Question: So, We are implementing some messaging system with signalR.
We included signalR through the latest version of Nuget.
The application is hosted on IIS 7. We have disabled all the URL Rewrite rules.
We are using a hub, see the following code:
'''
[HubName("messages")]
public class Messages : Hub
{
public void Send(string message)
{
Clients.showPopUp(message);
}
}
'''
The include files in the view:
'''
<script src="@Url.Content("~/Scripts/jquery-1.7.1.min.js")" type="text/javascript"></script>
<script src="@Url.Content("~/Scripts/jquery.signalR.js")" type="text/javascript"></script>
<script src="@Url.Content("~/signalr/hubs")" type="text/javascript"></script>
<script src="@Url.Content("~/Scripts/Messages/Messages.js")" type="text/javascript"></script>
'''
Content of Messages.js:
'''
$(function () {
var messages = $.connection.messages;
messages.showPopUp = function (message) {
console.log("test");
};
$.connection.hub.start(function () {
console.log('connected');
});
});
'''
Called when a message is submitted:
'''
$.connection.messages.send($('#Body').val());
'''
So what we get: no errors in Google Chrome console, no xhr request what so over for signal.
We have checked if the '/signalr/hubs' exists and it does, also '/signalr/negotiate' returns the following json:
'''
{"Url":"/agenda/signalr","ConnectionId":"a4215b26-32f1-4a52-bf6d-4de096298a07","TryWebSockets":false,"WebSocketServerUrl":null,"ProtocolVersion":"1.0"}
'''
When we call send we get the following in the console:
> Uncaught SignalR: Connection must be started before data can be sent. Call .start() before .send()

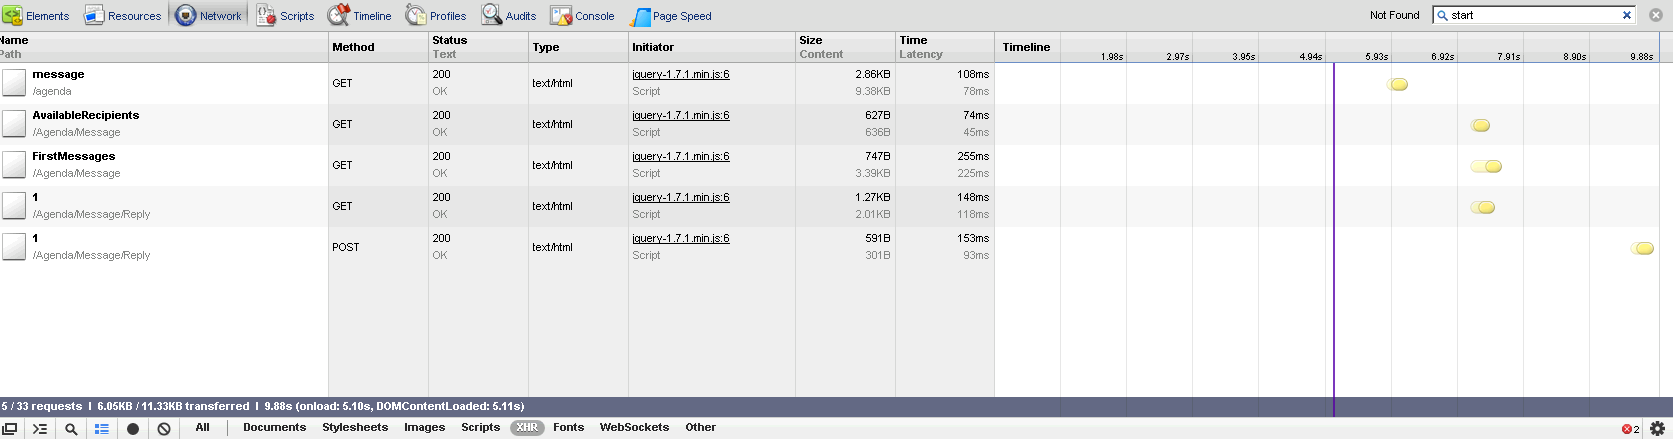
Answer: Try checking out this issue: <URL>